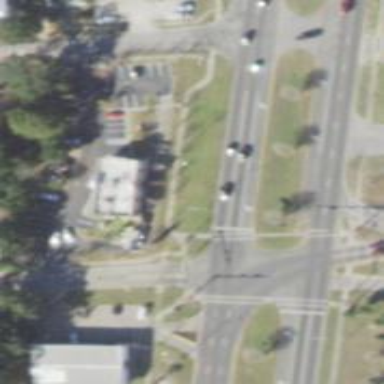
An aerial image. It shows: Marked crossing on the road.